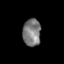
Tissue: prostate
Cell type: Epithelial cells
Senescence score: 0.2844
Nuclear area (px): 482
Mean DAPI intensity: 123.21